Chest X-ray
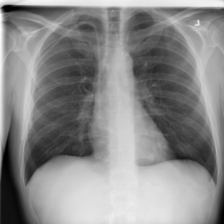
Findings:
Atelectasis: negative
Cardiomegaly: negative
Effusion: negative
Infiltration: negative
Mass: negative
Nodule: negative
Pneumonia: negative
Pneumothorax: negative
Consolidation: negative
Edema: negative
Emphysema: negative
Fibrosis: negative
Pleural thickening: negative
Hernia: negative